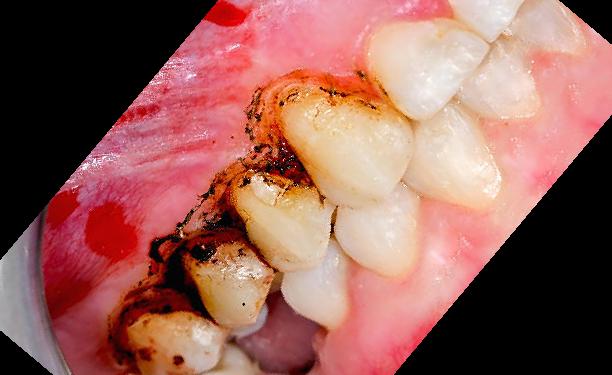
Condition: Calculus